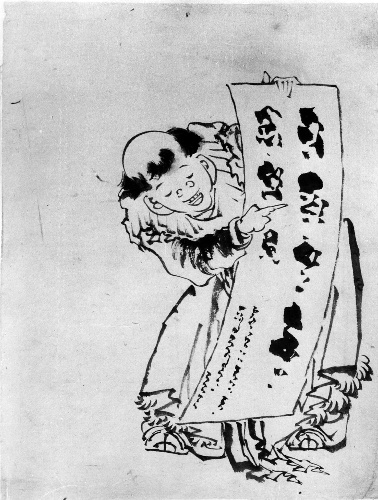
Artist: Katsushika Hokusai
Artist bio: Japanese, Tokyo (Edo) 1760–1849 Tokyo (Edo)
Date: 18th–19th century
Object type: Drawing
Classification: Paintings
Medium: Ink on paper
Culture: Japan
Period: Edo period (1615–1868)
Dimensions: 13 1/16 x 9 3/4 in. (33.2 x 24.8 cm)
Department: Asian Art
Credit line: Gift of Annette Young, in memory of her brother, Innis Young, 1956
Accession year: 1956
Repository: Metropolitan Museum of Art, New York, NY
Tags: Boys